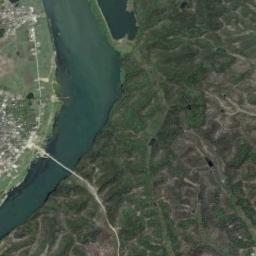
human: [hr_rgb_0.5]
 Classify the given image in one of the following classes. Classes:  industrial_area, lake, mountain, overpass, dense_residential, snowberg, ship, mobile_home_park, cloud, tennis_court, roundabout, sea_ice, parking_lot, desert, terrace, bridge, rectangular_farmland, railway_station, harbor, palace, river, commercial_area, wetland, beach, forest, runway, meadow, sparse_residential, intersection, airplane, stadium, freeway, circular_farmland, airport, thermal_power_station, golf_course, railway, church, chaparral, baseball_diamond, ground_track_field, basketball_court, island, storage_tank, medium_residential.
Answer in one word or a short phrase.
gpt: river